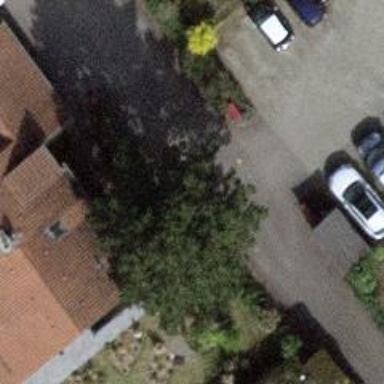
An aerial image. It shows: Evergreen needle-leaved tree.